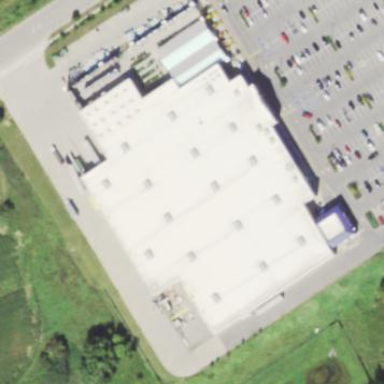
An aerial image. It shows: Commercial building.